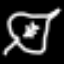
Label: leaf